You are looking at the unprocessed time series of a bearing vibration snapshot. Classify the bearing condition as one of: normal, inner_race, outer_race, ball.
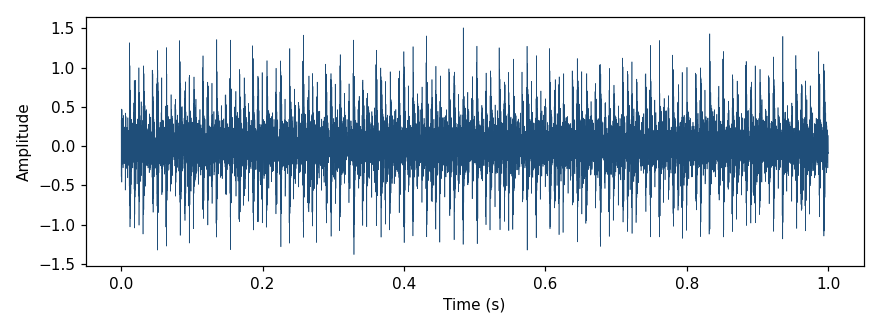
Answer: inner_race